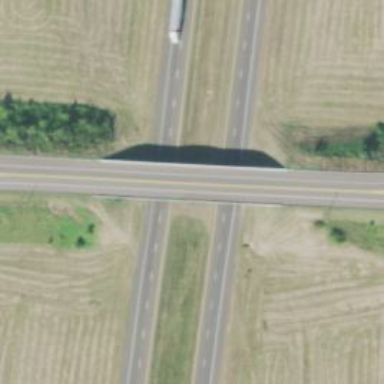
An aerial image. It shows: Secondary road crossing bridge.